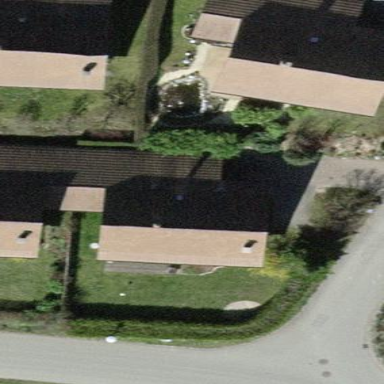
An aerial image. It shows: Semidetached house with gabled roof.